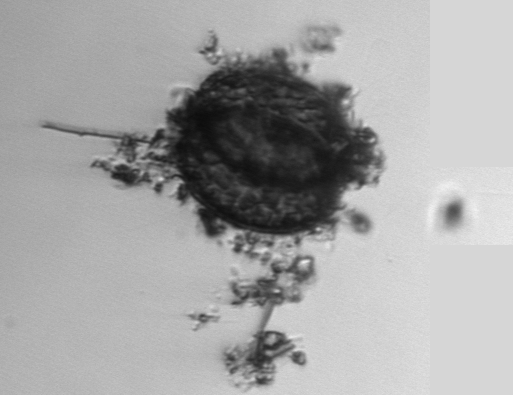
Label: Thalassiosira_TAG_external_detritus